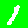
Digit: 1